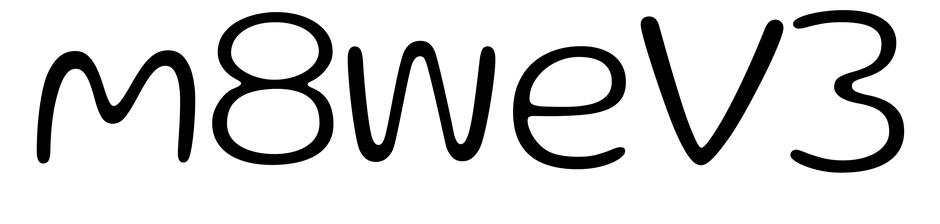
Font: Gluten_ExtraLight